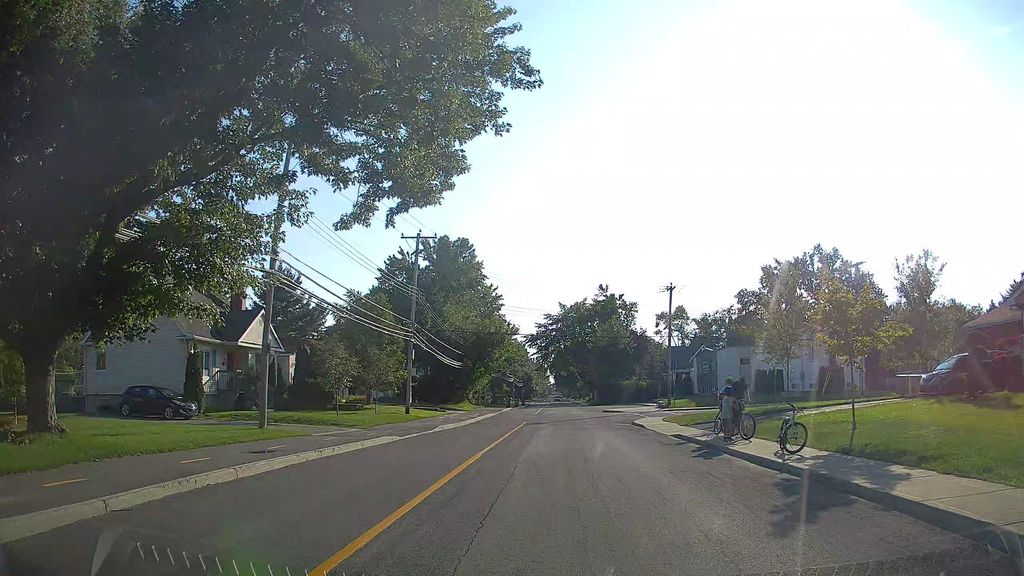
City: montreal